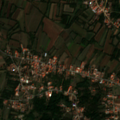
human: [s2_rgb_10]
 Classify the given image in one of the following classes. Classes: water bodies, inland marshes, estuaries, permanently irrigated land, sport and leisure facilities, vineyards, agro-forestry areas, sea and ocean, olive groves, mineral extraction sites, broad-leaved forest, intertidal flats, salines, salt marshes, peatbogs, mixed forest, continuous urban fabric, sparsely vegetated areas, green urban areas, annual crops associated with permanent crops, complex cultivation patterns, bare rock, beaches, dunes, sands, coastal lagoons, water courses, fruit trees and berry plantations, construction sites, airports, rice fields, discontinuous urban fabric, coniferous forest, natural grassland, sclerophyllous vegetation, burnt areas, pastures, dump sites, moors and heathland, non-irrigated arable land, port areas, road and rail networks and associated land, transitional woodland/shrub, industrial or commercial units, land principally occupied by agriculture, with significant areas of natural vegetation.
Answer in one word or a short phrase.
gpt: discontinuous urban fabric, non-irrigated arable land, complex cultivation patterns, land principally occupied by agriculture, with significant areas of natural vegetation, broad-leaved forest, transitional woodland/shrub